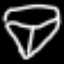
Label: diamond